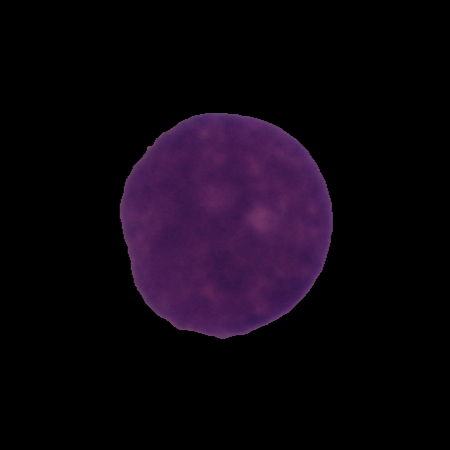
Label: cancer